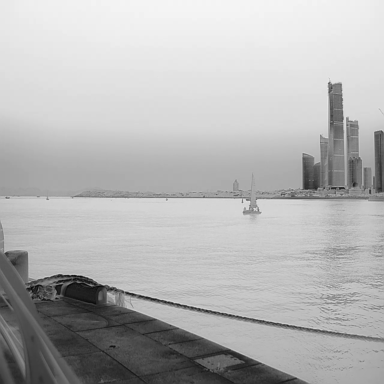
There is a sailboat in the infrared image.